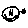
Label: smiley face